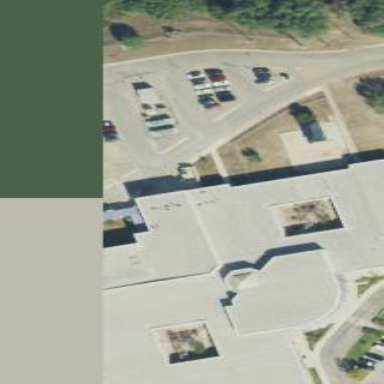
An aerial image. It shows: School building.